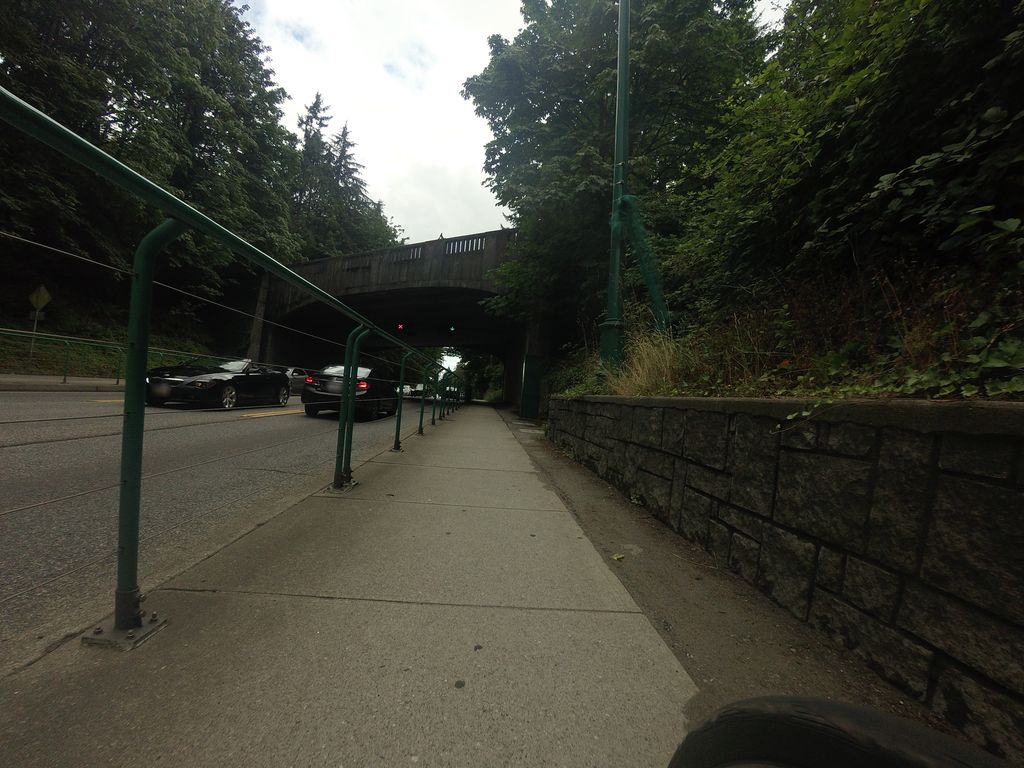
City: vancouver